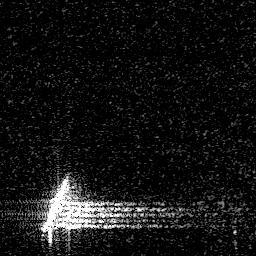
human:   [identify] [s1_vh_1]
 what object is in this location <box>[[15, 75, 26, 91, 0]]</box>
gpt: <ref>1 medium ship at the bottom left</ref>